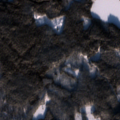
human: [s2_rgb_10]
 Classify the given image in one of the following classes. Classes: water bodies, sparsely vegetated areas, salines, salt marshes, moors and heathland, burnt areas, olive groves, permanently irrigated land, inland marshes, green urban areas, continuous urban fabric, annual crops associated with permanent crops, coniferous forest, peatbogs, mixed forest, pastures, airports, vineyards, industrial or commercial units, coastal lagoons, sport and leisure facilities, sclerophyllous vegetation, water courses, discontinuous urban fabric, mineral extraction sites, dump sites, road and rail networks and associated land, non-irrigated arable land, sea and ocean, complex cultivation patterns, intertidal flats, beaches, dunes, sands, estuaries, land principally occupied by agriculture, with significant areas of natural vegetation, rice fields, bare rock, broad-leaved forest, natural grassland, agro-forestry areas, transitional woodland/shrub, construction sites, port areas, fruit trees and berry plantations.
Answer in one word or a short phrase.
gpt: coniferous forest, mixed forest, water bodies